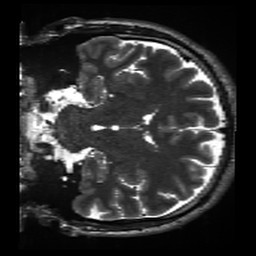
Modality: inplaneT2
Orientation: coronal
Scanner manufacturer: siemens
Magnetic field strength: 3 T
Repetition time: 11 s
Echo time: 0.059 s